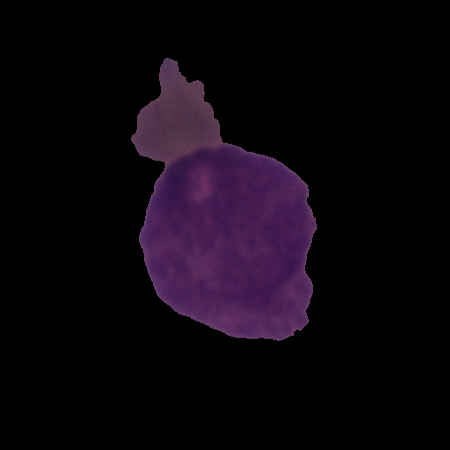
Label: cancer